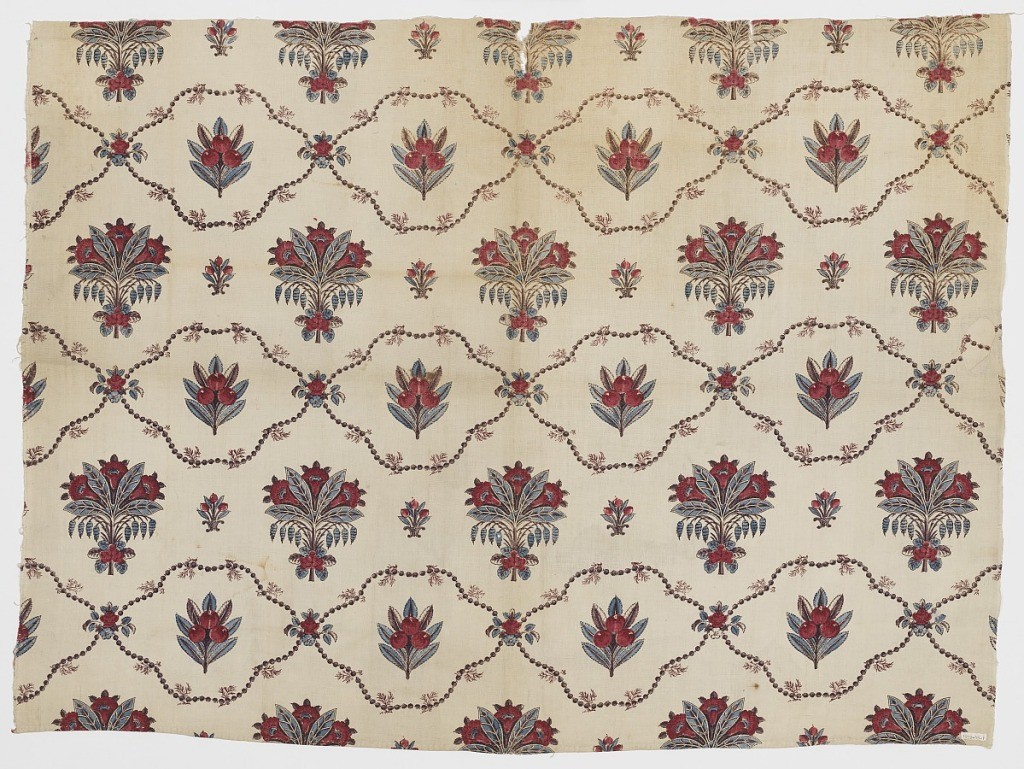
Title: Textile
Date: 18th century
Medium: cotton Technique: block printed on plain weave
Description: White cotton, design of horizontal rows of evenly spaced, life-sized bunches of cherries enframed by string of beads, alternating with rows of bouquets. colors; red, blue, and taupe. One selvage present.